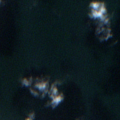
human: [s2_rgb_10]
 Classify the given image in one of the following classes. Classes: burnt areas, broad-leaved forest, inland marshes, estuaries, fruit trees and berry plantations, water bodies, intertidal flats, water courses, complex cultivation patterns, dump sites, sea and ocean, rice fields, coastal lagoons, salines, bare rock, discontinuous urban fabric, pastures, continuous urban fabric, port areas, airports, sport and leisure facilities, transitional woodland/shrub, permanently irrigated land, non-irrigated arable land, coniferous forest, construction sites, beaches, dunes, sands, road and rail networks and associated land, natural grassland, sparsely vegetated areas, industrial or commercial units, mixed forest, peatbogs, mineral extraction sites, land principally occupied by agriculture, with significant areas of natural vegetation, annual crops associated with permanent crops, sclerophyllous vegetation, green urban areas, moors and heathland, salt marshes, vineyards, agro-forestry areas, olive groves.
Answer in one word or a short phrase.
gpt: sea and ocean